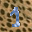
Label: 1